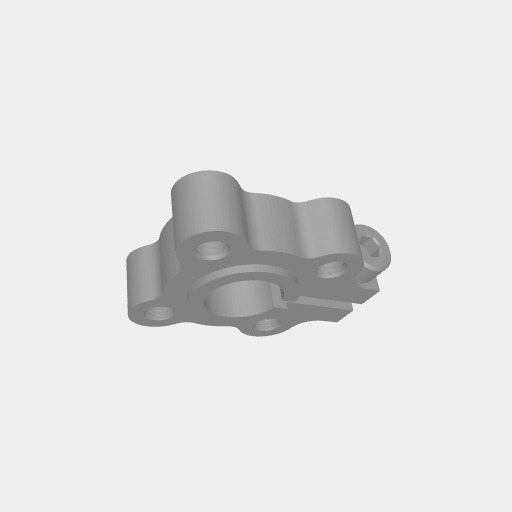
Part: ClampingHub10ID